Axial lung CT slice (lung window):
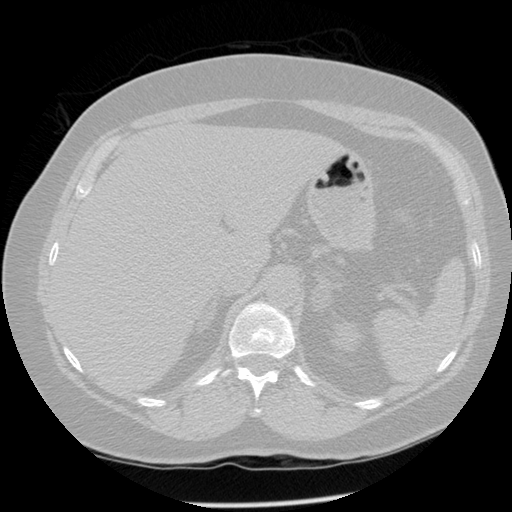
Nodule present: no